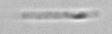
Label: Bacillariophyceae